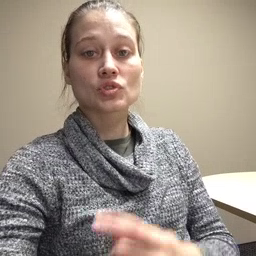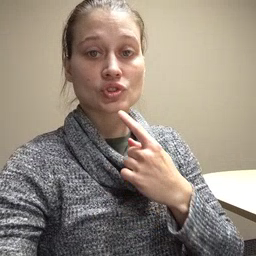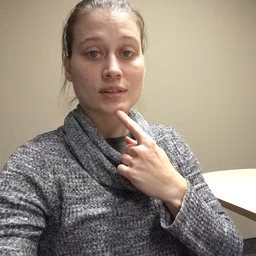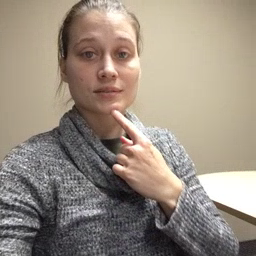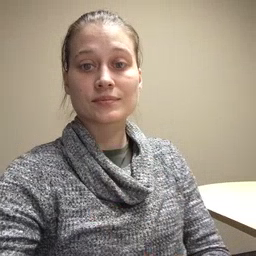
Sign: chin